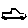
Label: car